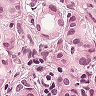
Metastatic tissue present: yes